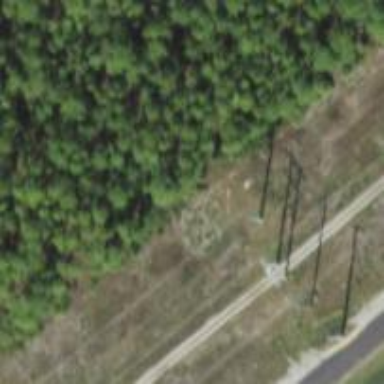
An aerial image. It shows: Power pole.